Field crop: maize
Growth stage: 2
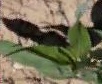
Species: maize